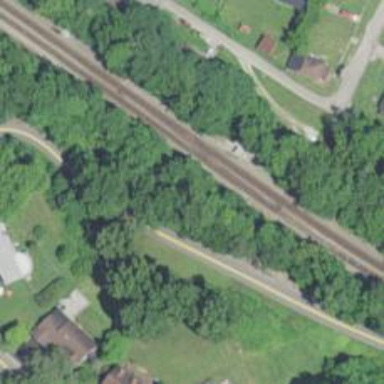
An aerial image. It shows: Railway track.